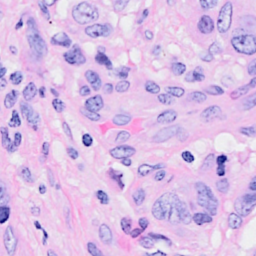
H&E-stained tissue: Breast